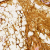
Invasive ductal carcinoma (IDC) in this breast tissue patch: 0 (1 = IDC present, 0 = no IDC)